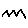
Label: zigzag